Question: For a custom module developed in DotNetNuke (05.01.01) I have added additional settings on the settings page were I have the "Module Settings" and "Page Settings" but I couldn't figure out how to add a title to this group of settings.
How can I add the title?
Please find attached a screen grab that shows exactly where I need the title:

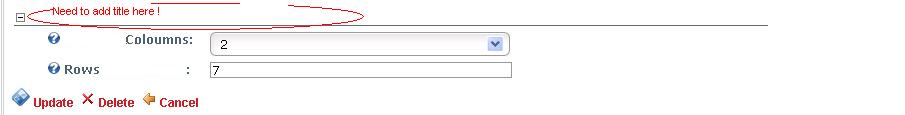
Answer: Your settings control need to define the title in its local resources file (probably App_LocalResources/Settings.ascx.resx), with the key 'ControlTitle_settings.Text'